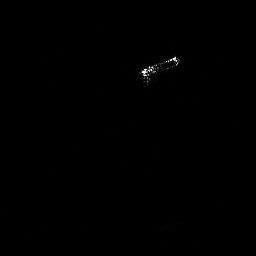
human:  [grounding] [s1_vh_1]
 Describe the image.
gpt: In the satellite image, there is  <ref>1 medium ship </ref> <box>[[53, 20, 69, 33, 0]]</box> located at top.